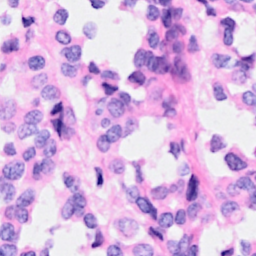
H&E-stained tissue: Breast